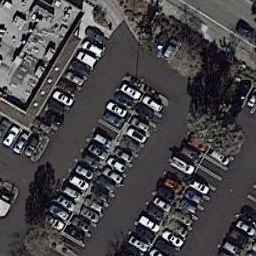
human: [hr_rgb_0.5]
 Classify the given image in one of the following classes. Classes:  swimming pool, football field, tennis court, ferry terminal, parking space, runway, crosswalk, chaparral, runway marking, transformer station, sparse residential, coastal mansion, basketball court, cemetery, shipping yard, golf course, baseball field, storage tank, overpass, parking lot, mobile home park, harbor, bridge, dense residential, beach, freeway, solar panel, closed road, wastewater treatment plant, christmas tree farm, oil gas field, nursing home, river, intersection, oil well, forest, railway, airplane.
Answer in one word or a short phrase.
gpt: parking lot